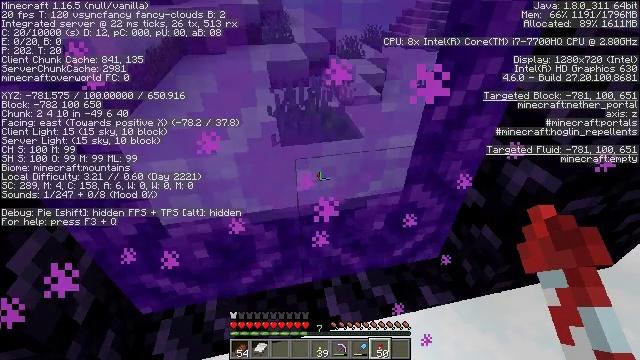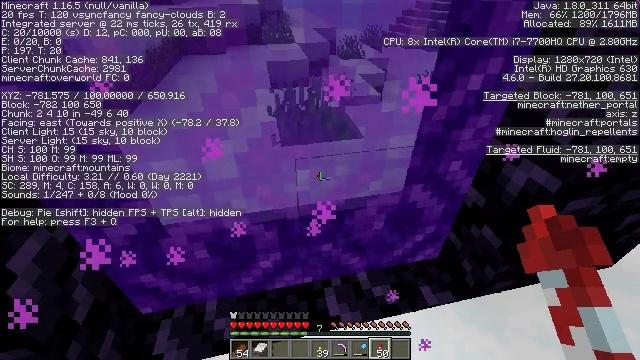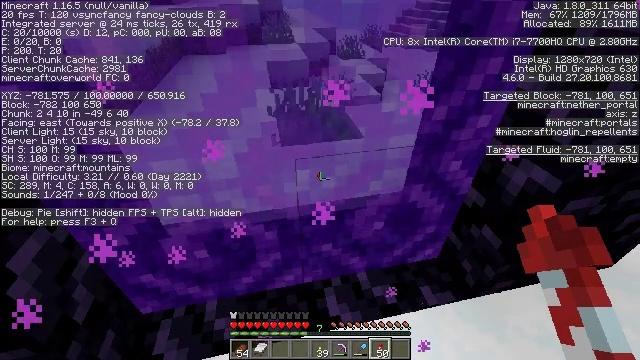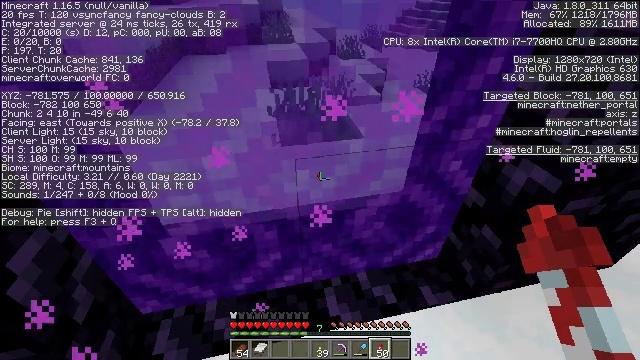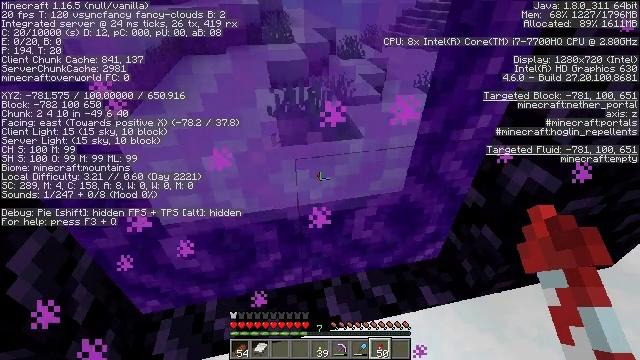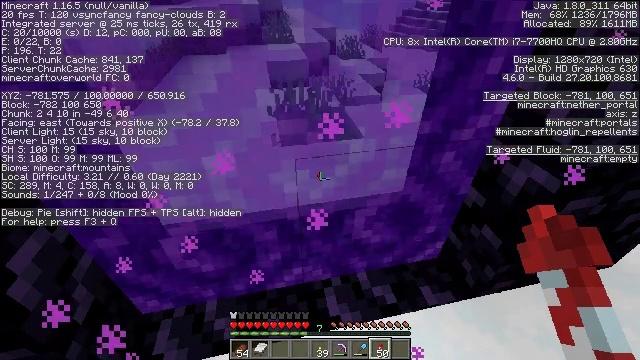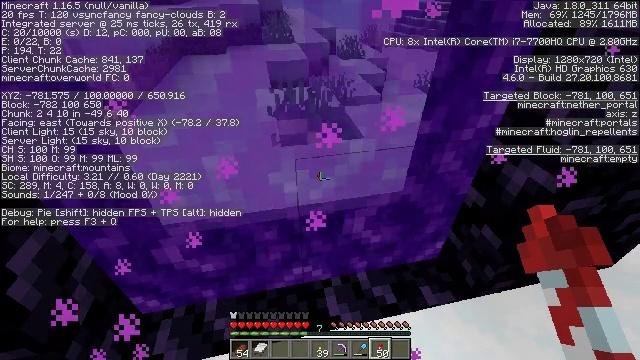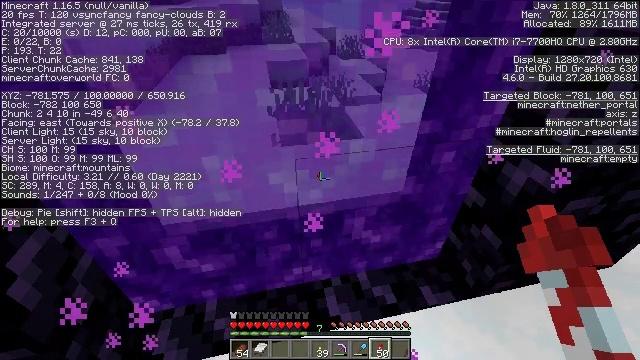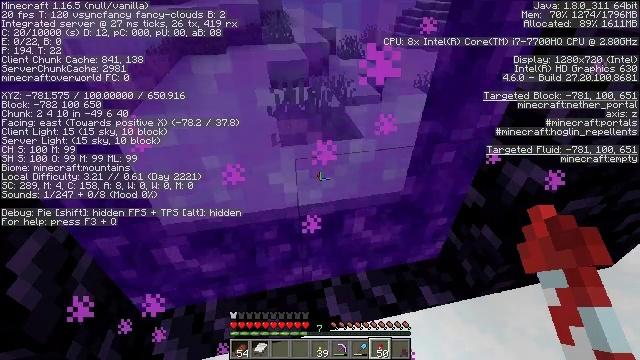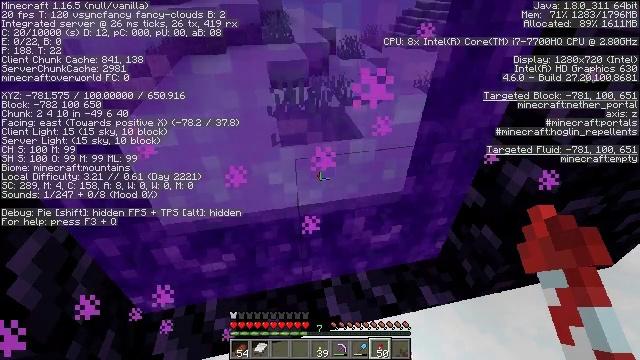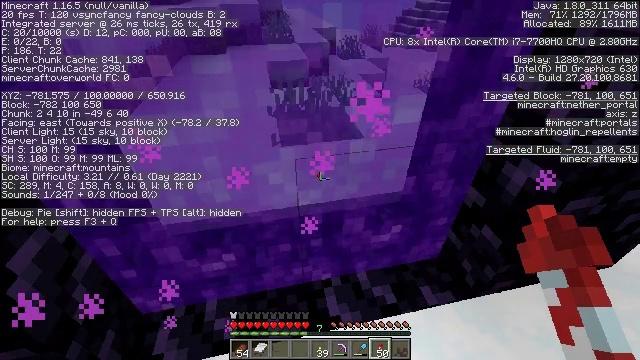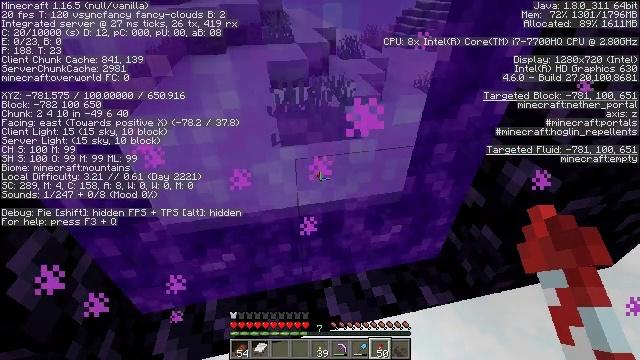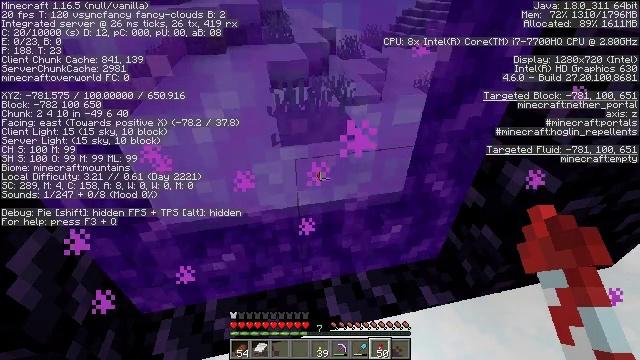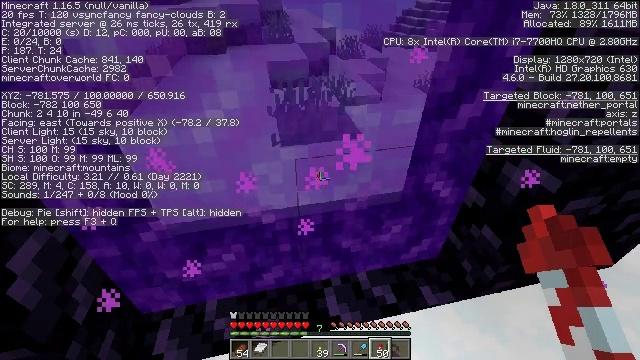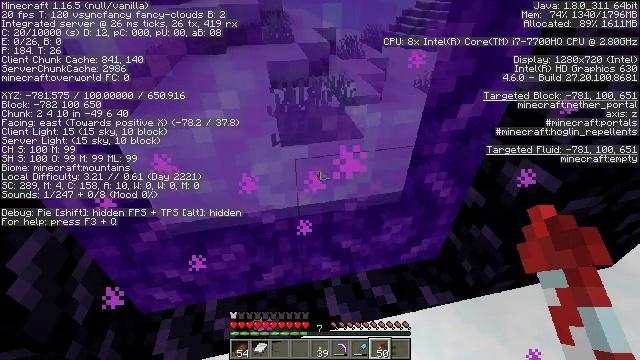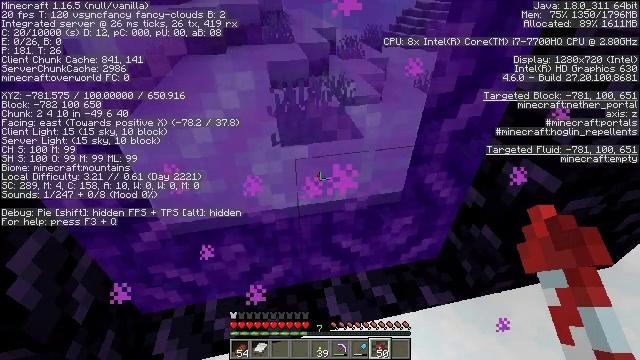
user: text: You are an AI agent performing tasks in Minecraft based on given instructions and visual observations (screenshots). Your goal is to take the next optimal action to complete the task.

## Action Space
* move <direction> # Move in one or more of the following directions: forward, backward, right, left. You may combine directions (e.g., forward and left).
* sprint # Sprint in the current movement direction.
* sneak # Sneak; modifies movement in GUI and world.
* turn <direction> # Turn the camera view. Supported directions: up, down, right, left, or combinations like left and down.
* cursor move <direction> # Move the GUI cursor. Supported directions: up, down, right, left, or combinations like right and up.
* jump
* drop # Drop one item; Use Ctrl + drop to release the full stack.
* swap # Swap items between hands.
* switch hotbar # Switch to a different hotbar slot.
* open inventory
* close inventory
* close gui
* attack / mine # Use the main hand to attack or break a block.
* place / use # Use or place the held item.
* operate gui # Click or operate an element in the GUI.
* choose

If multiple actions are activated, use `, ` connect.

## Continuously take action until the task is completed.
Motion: motion action
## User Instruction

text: Mine the ice block.
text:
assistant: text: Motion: no_op
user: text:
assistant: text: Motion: no_op
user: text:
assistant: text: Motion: no_op
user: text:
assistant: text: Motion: no_op
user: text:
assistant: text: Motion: no_op
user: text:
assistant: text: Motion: no_op
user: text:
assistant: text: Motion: no_op
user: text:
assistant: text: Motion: no_op
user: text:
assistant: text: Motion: no_op
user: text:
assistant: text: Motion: no_op
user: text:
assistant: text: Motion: no_op
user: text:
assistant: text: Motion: no_op
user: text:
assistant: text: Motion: no_op
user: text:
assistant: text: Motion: no_op
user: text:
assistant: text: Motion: no_op
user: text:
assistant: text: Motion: no_op
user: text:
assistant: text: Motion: no_op
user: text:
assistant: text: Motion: no_op
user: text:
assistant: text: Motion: no_op
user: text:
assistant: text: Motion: no_op
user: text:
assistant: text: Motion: no_op
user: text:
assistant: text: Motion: no_op
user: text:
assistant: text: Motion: no_op
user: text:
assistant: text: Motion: no_op
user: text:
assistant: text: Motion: no_op
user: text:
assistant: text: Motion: no_op
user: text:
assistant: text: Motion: no_op
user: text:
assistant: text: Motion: no_op
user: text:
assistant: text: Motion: no_op
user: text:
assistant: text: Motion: no_op